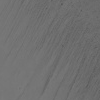
Atmospheric dust classification: not_dusty